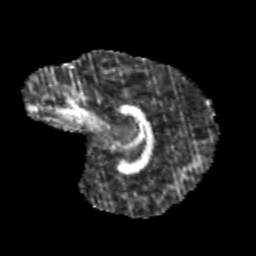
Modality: FA
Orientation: sagittal
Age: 9
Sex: female
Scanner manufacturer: siemens
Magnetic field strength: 3 T
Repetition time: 3.8 s
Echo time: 0.07 s